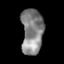
Tissue: skin
Cell type: Epithelial cells
Senescence score: 0.2757
Nuclear area (px): 959
Mean DAPI intensity: 133.464